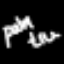
Label: palm tree